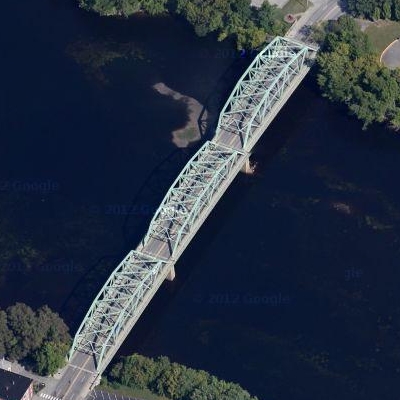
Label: dRiverLake